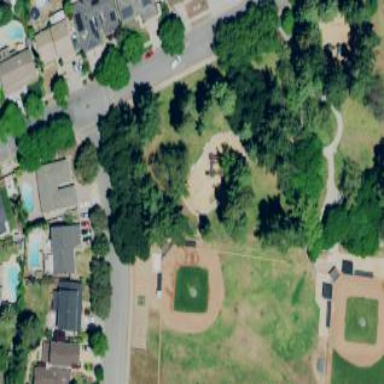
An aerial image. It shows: Baseball pitch for leisure land activities.